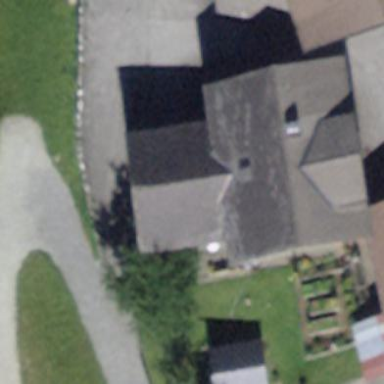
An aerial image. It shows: Shed.